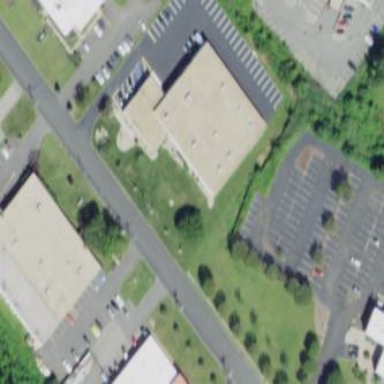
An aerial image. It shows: Industrial building.